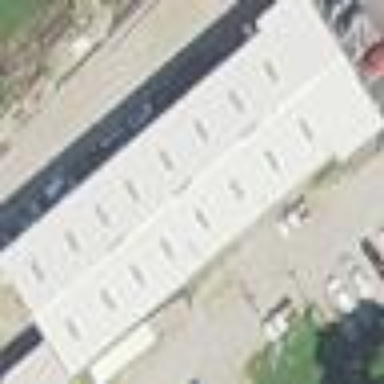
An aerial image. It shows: Commercial building.